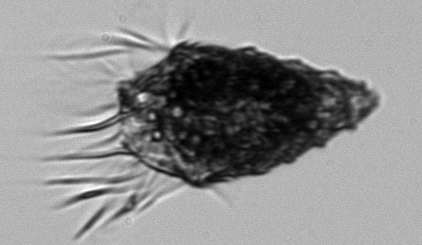
Label: Laboea_strobila